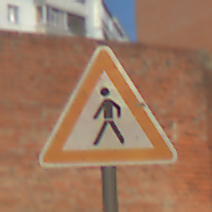
Verkehrszeichen: FussgaengerRechts
Umgebung: Outdoor, Suburban
Tageszeit: MorningAfternoon
Wetter: PartlyCloudy
Licht: Natural
Jahreszeit: NotSpecified
Kontrast: HighContrast